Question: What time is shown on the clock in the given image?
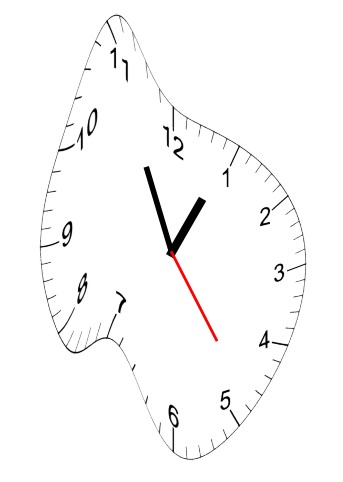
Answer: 12:55:24